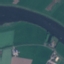
Label: River